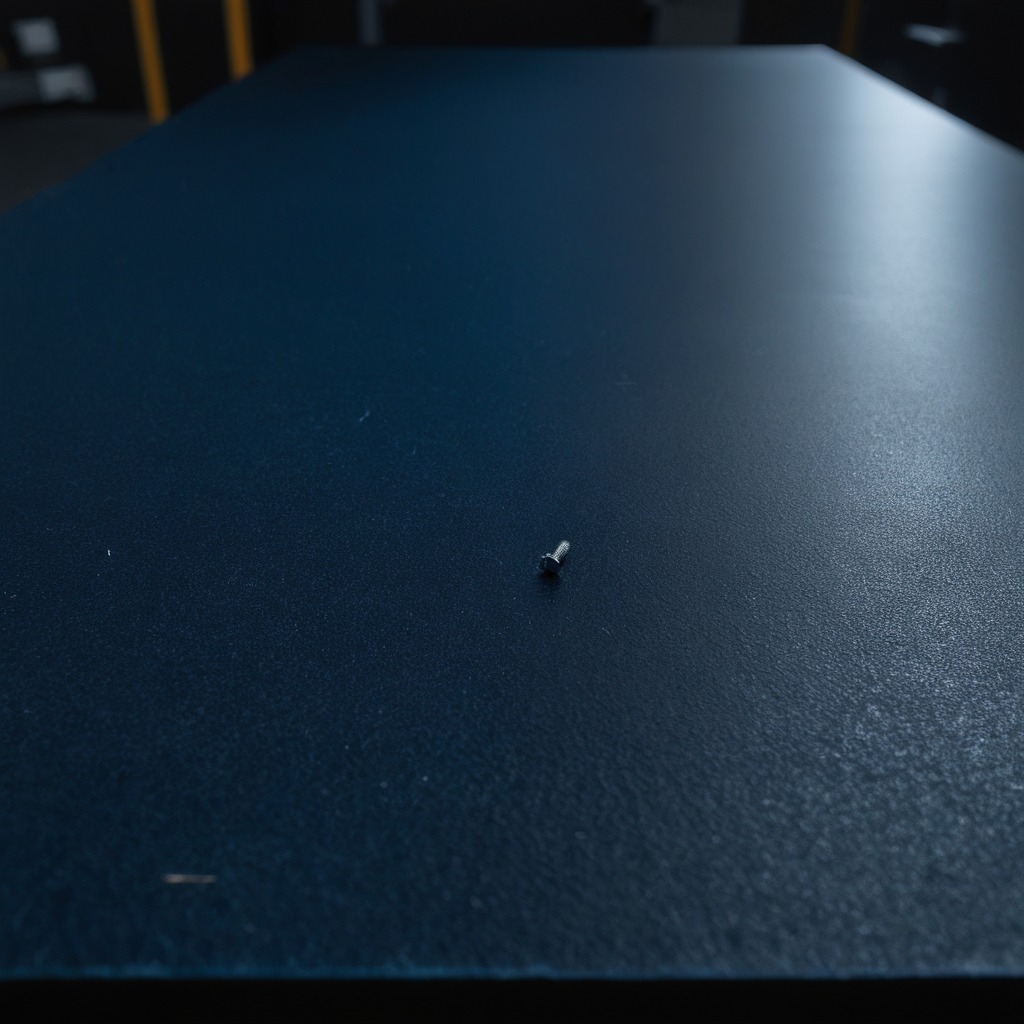
A metal screw is lying on the granite tabletop.